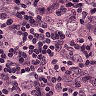
Metastatic tissue present: yes